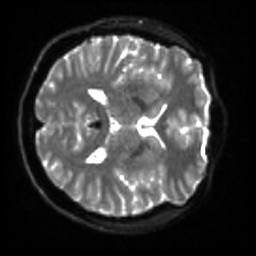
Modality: sbref
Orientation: axial
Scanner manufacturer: siemens
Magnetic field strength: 3 T
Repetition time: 4 s
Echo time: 0.0594 s